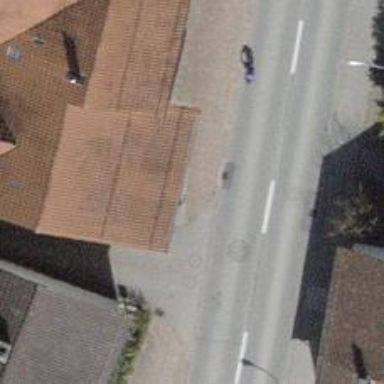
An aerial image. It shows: Bus stop with platform for public transport.